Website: crate-barrel
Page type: cart
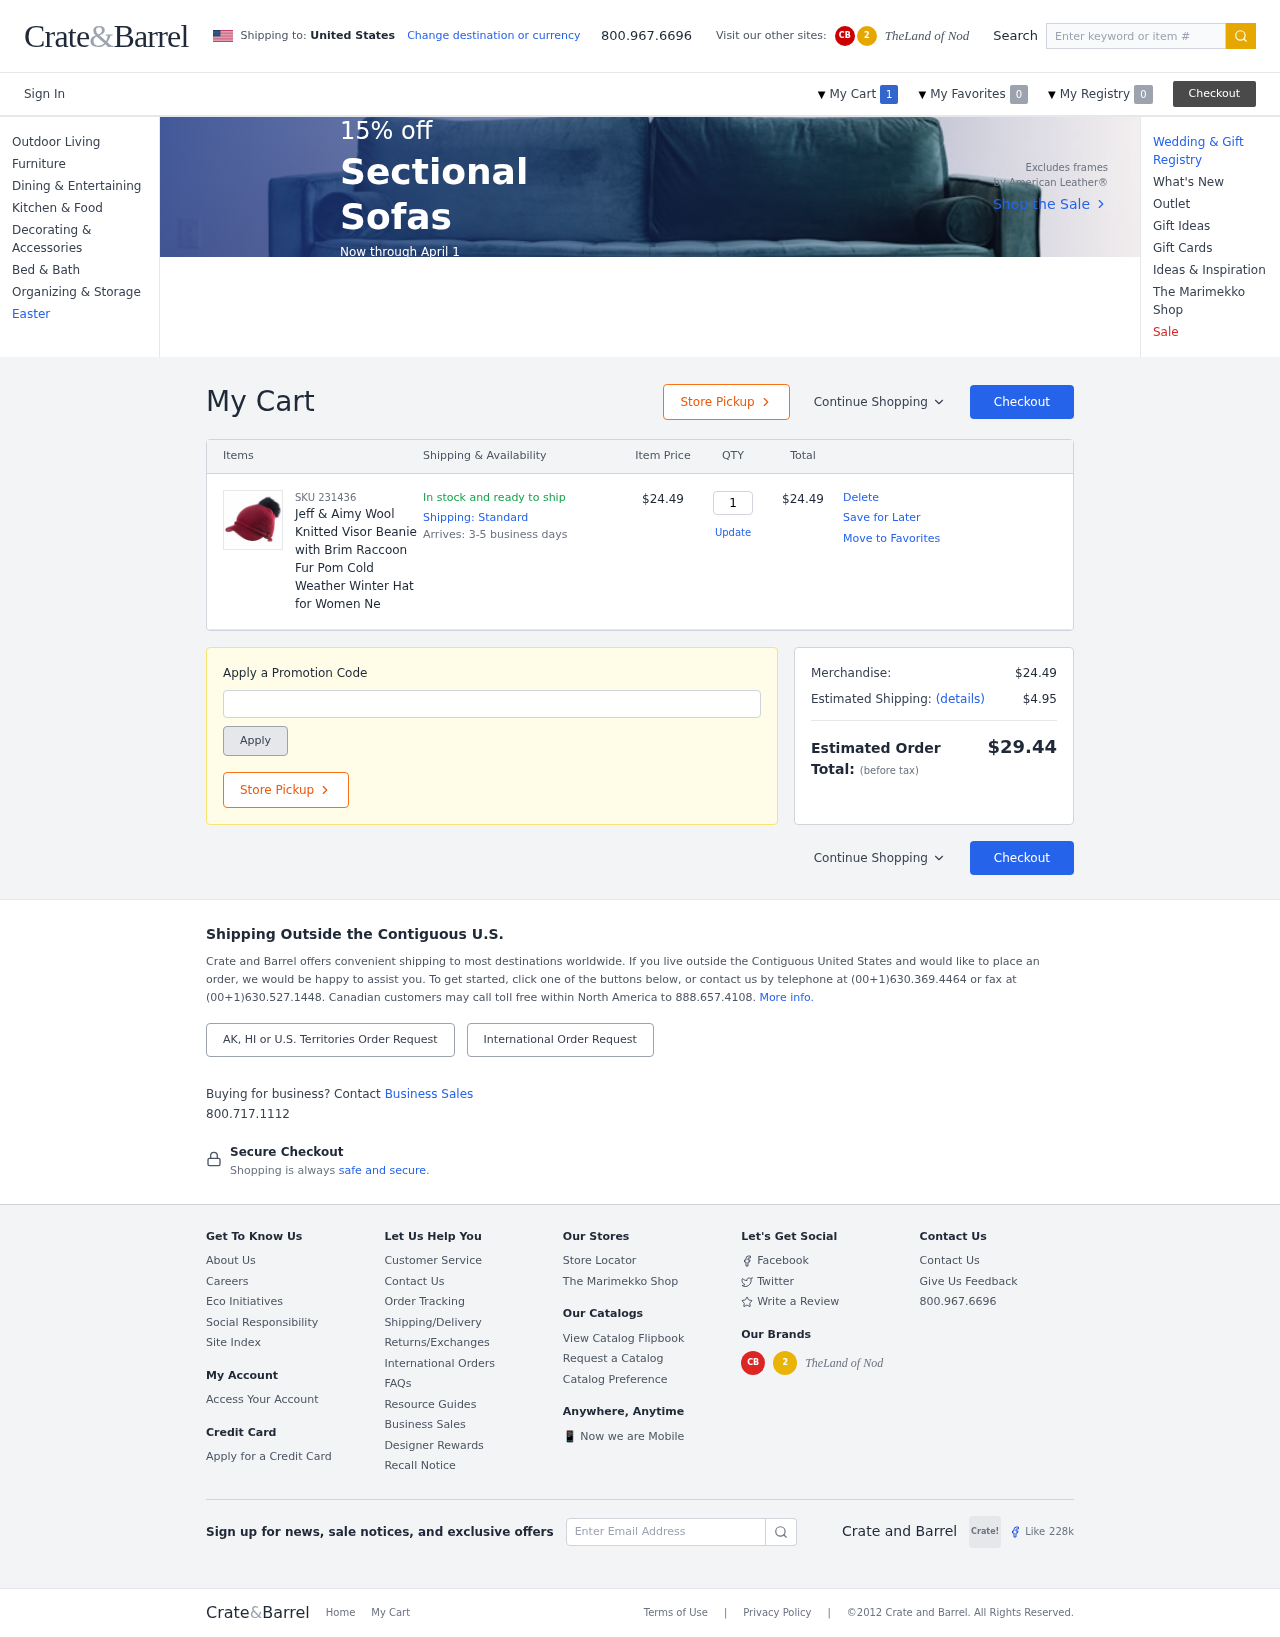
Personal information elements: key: PII_PROMO_CODE
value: FALL19
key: PII_COUNTRY
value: United States
Product elements: key: PRODUCT1_NAME
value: Jeff & Aimy Wool Knitted Visor Beanie with Brim Raccoon Fur Pom Cold Weather Winter Hat for Women Ne
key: PRODUCT1_PRICE
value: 24.49
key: PRODUCT1_QUANTITY
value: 1
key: PRODUCT1_SKU
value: SKU 231436
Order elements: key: ORDER_NUM_ITEMS
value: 1
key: ORDER_ITEM_TOTAL
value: $24.49
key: ORDER_SUBTOTAL
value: $24.49
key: ORDER_SHIPPING_COST
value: $4.95
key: ORDER_TOTAL
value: $29.44
Search elements: key: HEADER_SEARCH
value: Enter keyword or item #